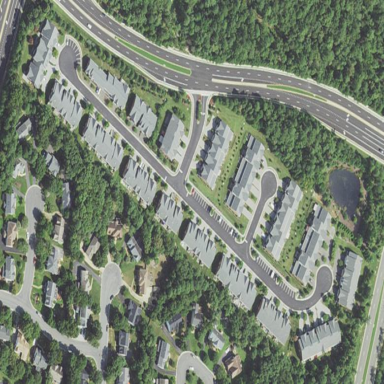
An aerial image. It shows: Residential area within neighborhood.